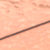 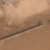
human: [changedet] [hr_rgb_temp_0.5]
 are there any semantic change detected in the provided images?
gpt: No change occurred.